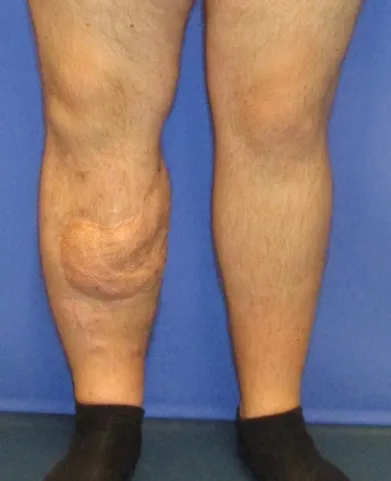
Postoperative result after 1.5 years, frontal view.
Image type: medical_photograph (other_medical_photograph)